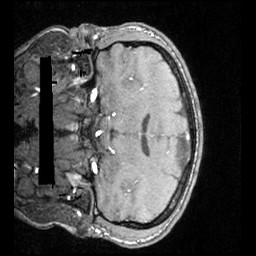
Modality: angio
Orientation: coronal
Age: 34
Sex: male
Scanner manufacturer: siemens
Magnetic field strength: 3 T
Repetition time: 0.025 s
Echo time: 0.00334 s